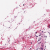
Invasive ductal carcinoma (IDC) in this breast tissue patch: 0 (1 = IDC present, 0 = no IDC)